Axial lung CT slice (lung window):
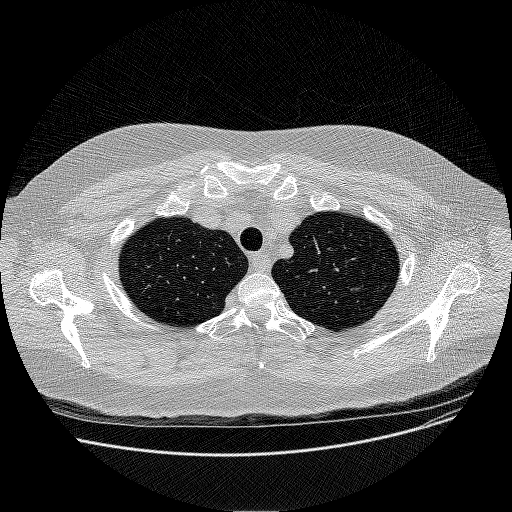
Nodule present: no